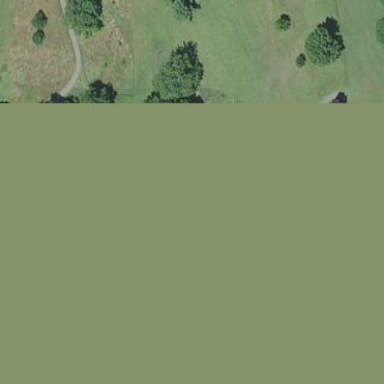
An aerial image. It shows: Area of rough grass used for golf.